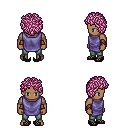
a pixel art fantasy rpg character, male body template, human, dark skin, chain tabard jacket, teal pants, pink curly afro hairstyle, cloth bracers, ghillies, four views (front, back, left, right), 2x2 character sprite sheet, small pixel art, hard edges, no anti-aliasing